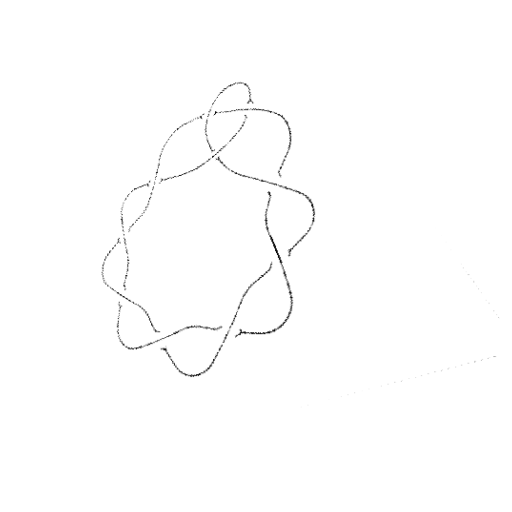
Crossing number: 10